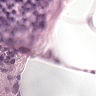
Metastatic tissue present: no